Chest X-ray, PA view. Patient: 41 years old, sex F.
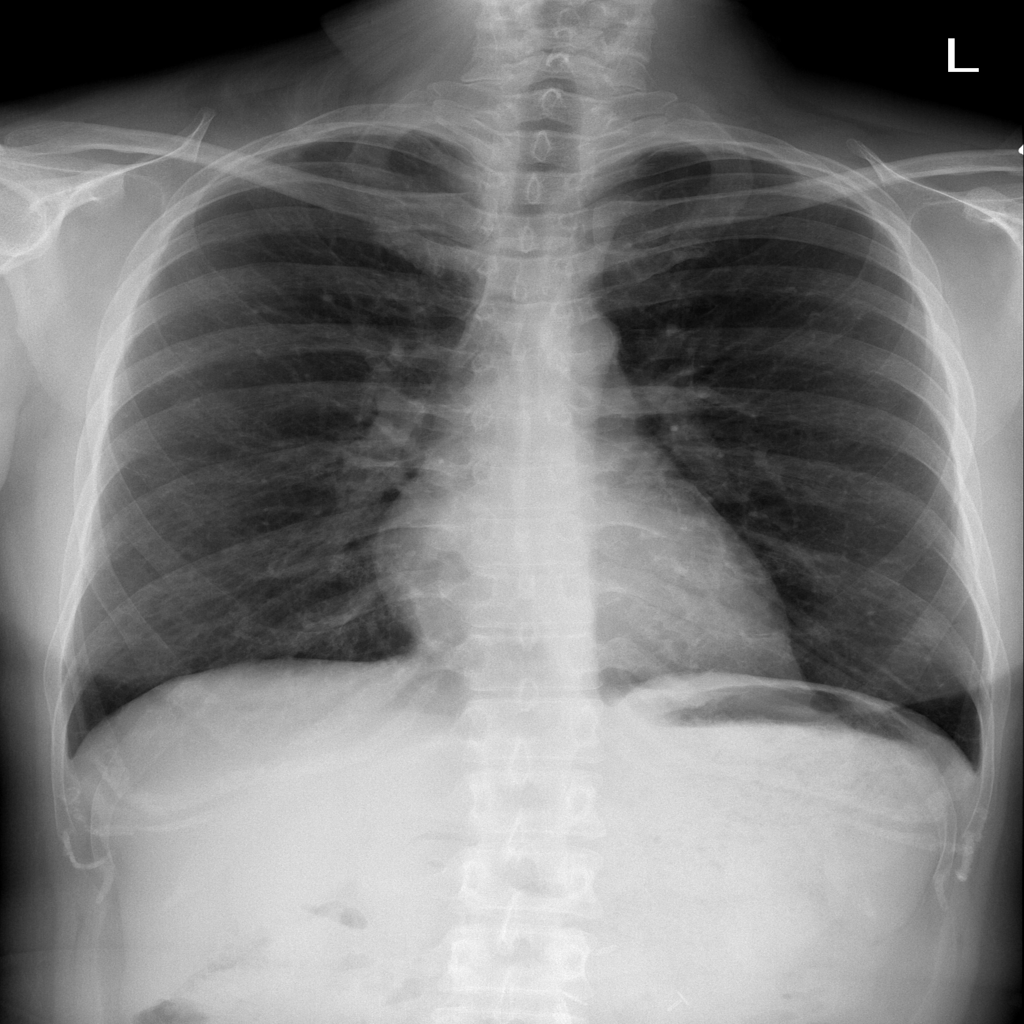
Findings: No Finding